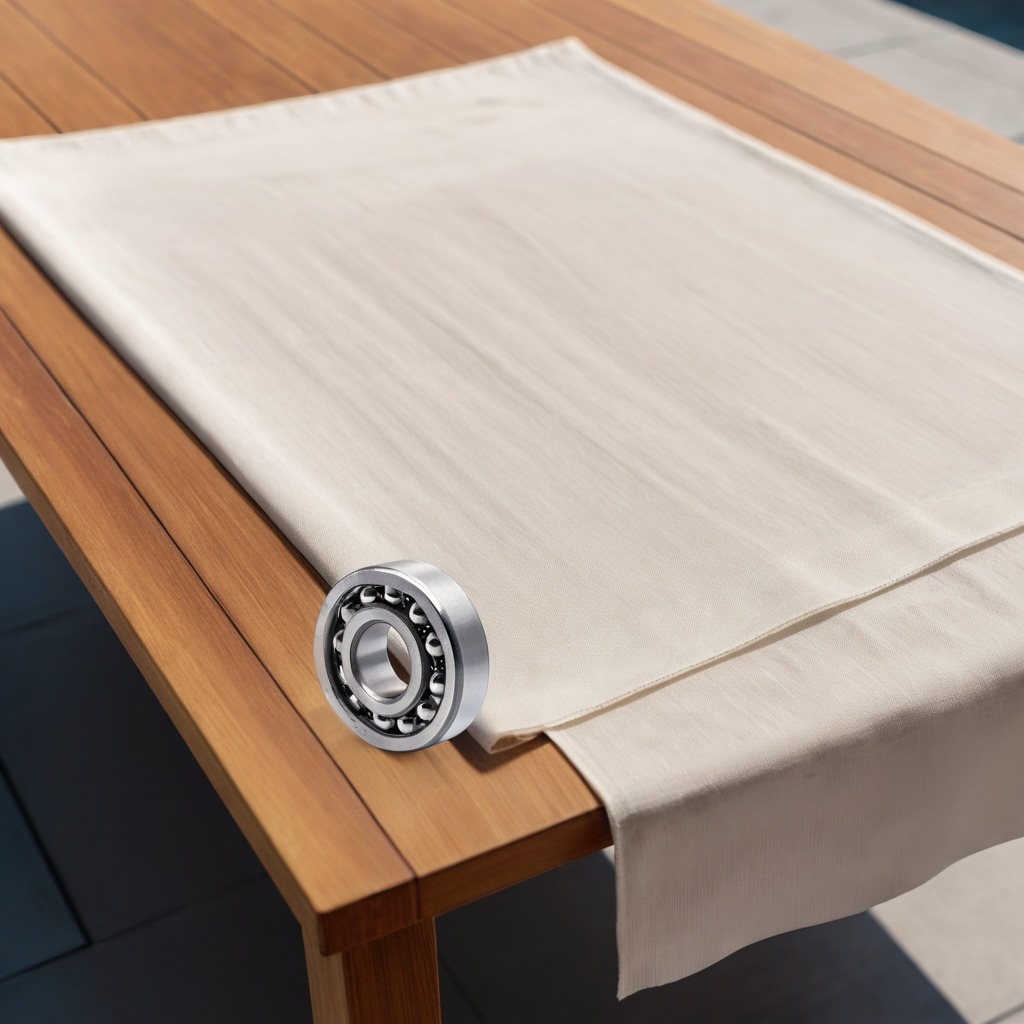
A metal ball bearing lies on a wooden table in an outdoor workshop during daytime bright natural light soft shadows worn but beneath the cloth